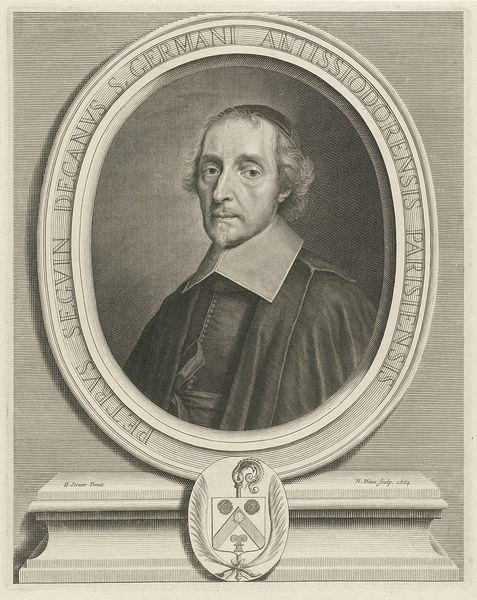
Titel: Portret van Pierre Séguin
Künstler: Nicolas (I) Pitau
Standort: Amsterdam
Institution: Rijksmuseum
Schlagwörter: feathers, hat, men, priest, religious, white, black, collar, face, formal, gray, grey, hair, nose, old, painting, portrait, robe, gown, mirror, print, brown, paris, greek, man, ear, head, german, eyes, male, stand, drawing, black and white, bust, frame, oval, cap, chin, coat, mouth, buttons, sketch, beard, old man, statue, wings, person, human, arms, cape, cheeks, signature, bald, balding, monk, box, engraving, pencil, coat of arms, crest, circle, eye, coin, shield, shoulders, paint, gentleman, tan, forehead, pedestal, latin, grave, text, scholar, mustache, catholic, clergy, emblem, brows, peter, petrus, clergyman, puritan, stiff, heraldry, sigil, reloigious, relihigous, odl man, encription, thomb, mortuary, antissiodorensis, parisiensis, segvin, decanvs, s., germani, tombe, ayoval, decanus, maeble, seguin, dacan